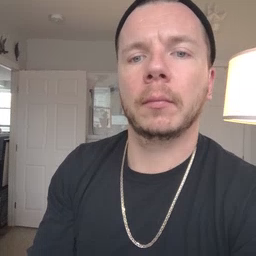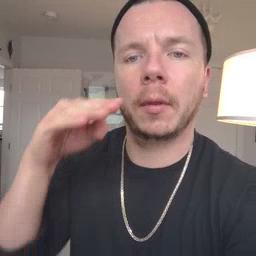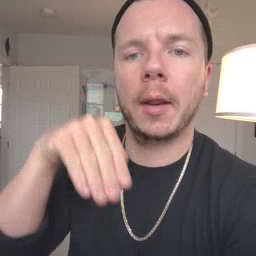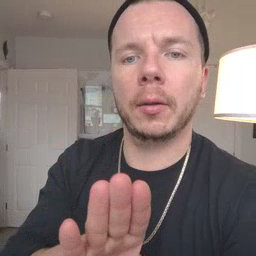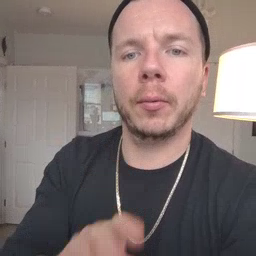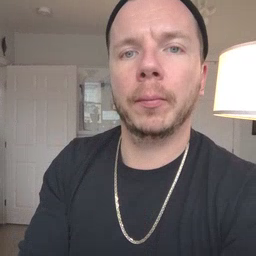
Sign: into